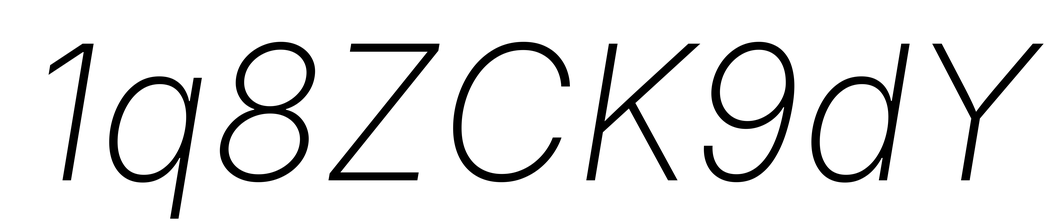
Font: Inter-Italic_ExtraLight_Italic